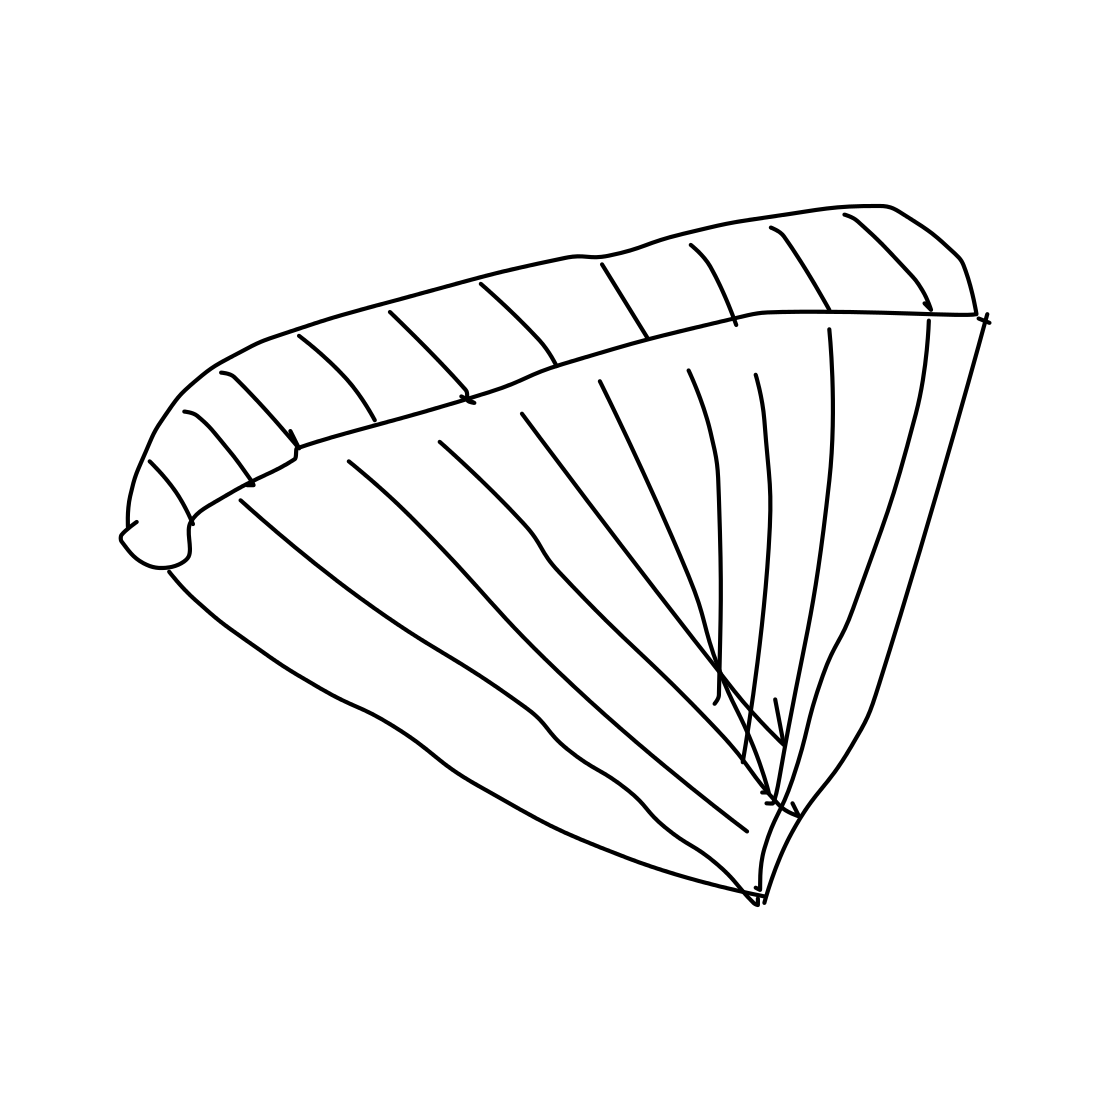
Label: parachute